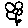
Label: flower